Question: I am starting a Scala project and I'm using SBT and Intellij 13 as my IDE.
I have the following build.sbt file, but I can't seem to get the dependencies in the SBT "libraryDependencies" section to show up in "External Libraries" after running "sbt update".
The following is my build.sbt:
'''
name := "myapp-scala"
version := "1.0"
scalaVersion := "2.10.3"
resolvers += "spray repo" at "http://repo.spray.io"
resolvers += "spray nightlies" at "http://nightlies.spray.io"
libraryDependencies ++= Seq(
"com.typesafe.akka" %% "akka-actor" % "2.2.0",
"com.typesafe.akka" %% "akka-slf4j" % "2.2.0",
"ch.qos.logback" % "logback-classic" % "1.0.13",
"io.spray" % "spray-can" % "1.2-20130712",
"io.spray" % "spray-routing" % "1.2-20130712",
"io.spray" %% "spray-json" % "1.2.3",
"org.specs2" %% "specs2" % "1.14" % "test",
"io.spray" % "spray-testkit" % "1.2-20130712" % "test",
"com.typesafe.akka" %% "akka-testkit" % "2.2.0" % "test",
"com.novocode" % "junit-interface" % "0.7" % "test->default",
"org.scalautils" % "scalautils_2.10" % "2.0",
"org.scalatest" % "scalatest_2.10" % "2.0" % "test"
)
scalacOptions ++= Seq(
"-unchecked",
"-deprecation",
"-Xlint",
"-Ywarn-dead-code",
"-language:_",
"-target:jvm-1.7",
"-encoding", "UTF-8"
)
'''
Can anyone point me in the right direction?

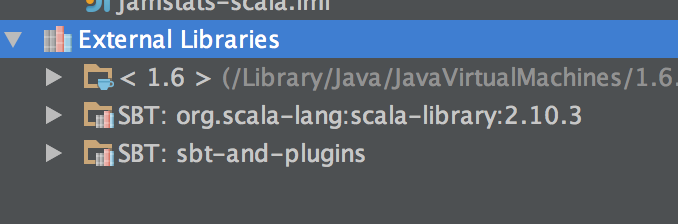
Answer: The best way to start working with IDEA 13 and a 'sbt' project is this:
- 'sbt'

-

This should fix everything up for you, and you can run your commands via the sbt console: